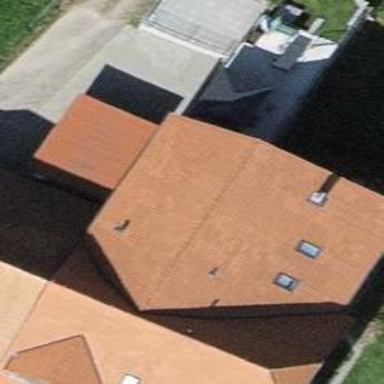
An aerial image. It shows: Farm building.